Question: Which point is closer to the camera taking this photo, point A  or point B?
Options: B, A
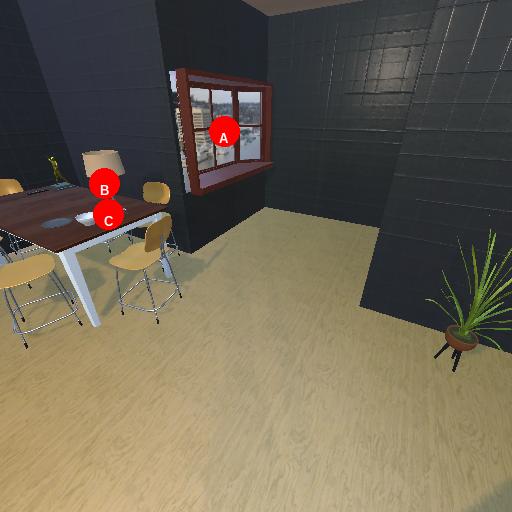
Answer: B